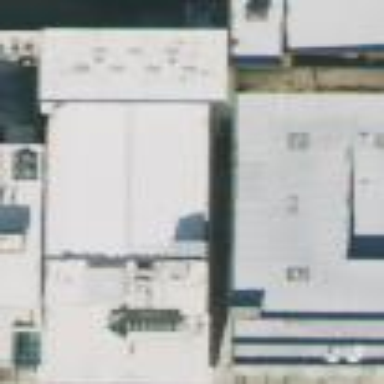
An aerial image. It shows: Commercial building that houses theatre.